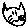
Label: cat